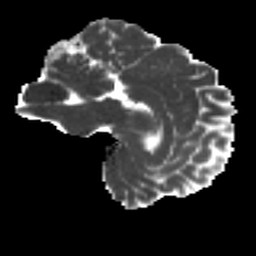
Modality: MD
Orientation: sagittal
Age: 30
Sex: male
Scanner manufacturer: ge
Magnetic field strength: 3 T
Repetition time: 7.8 s
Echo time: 0.0607 s